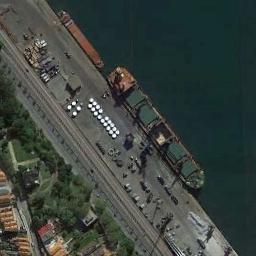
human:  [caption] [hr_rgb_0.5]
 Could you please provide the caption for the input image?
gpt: There are many trees on the dock next to several ships .

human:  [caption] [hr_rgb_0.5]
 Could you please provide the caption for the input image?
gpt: An orange-red and green grocery ship docked at the dock with some cargo on the dock .

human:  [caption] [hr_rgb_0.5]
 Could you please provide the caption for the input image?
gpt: The cargo ship is docked at the cargo terminal and the water is deep blue .

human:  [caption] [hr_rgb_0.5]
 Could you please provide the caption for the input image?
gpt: There is a ship on the shore next to buildings and trees .

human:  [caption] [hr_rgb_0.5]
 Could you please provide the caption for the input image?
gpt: The ship is at the harbor .